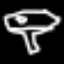
Label: mushroom